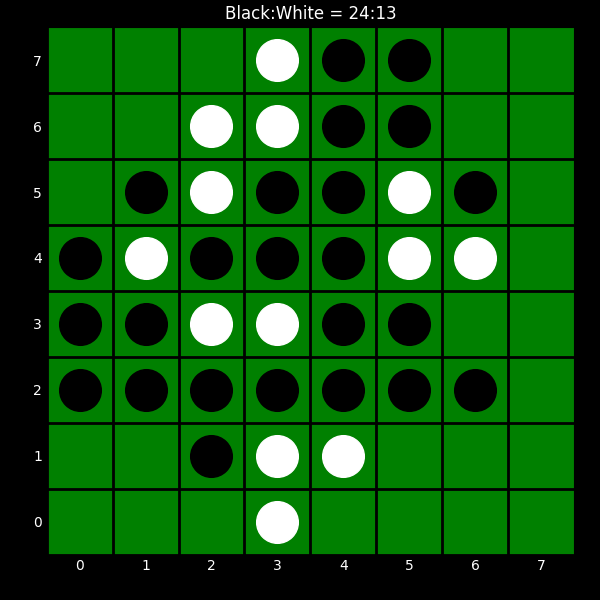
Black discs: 24
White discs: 13